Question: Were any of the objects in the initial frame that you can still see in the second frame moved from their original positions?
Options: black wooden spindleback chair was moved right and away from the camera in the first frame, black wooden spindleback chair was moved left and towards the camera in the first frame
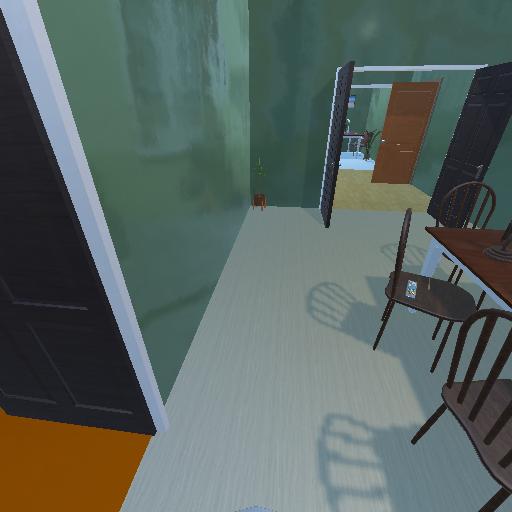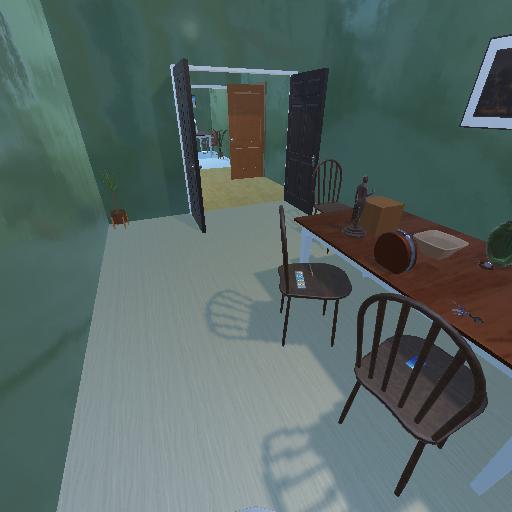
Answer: black wooden spindleback chair was moved right and away from the camera in the first frame